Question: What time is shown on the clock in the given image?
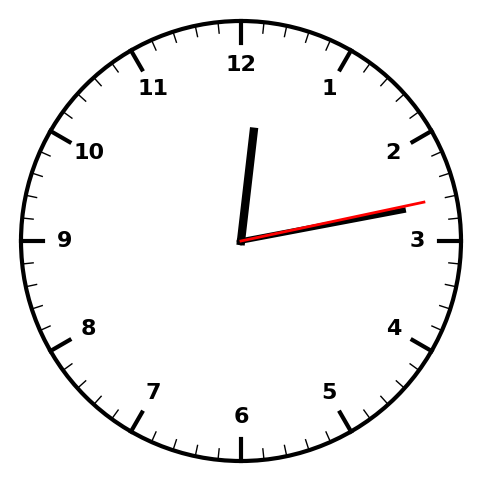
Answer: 12:13:13